Question: I'm using Cordova v4.1.2. The app uses media volume by default, and I want it to use the ringer volume for the sounds it plays. (Like in WhatsApp)
I used 'setVolumeControlStream(AudioManager.STREAM_VOICE_CALL);'in the onCreate() function. But it gives an error.
This is my CordovaApp.java. (in platformsndroid\src\com\XX\XX)
'''
import android.os.Bundle;
import org.apache.cordova.*;
public class CordovaApp extends CordovaActivity
{
@Override
public void onCreate(Bundle savedInstanceState)
{
super.onCreate(savedInstanceState);
super.init();
// Set by <content src="index.html" /> in config.xml
loadUrl(launchUrl);
setVolumeControlStream(AudioManager.STREAM_VOICE_CALL);
}
}
'''
It shows the following error on running:

There is no error when I remove the line 'setVolumeControlStream(AudioManager.STREAM_VOICE_CALL);' from the java file, and the app runs perfectly. Any views on how to fix this?
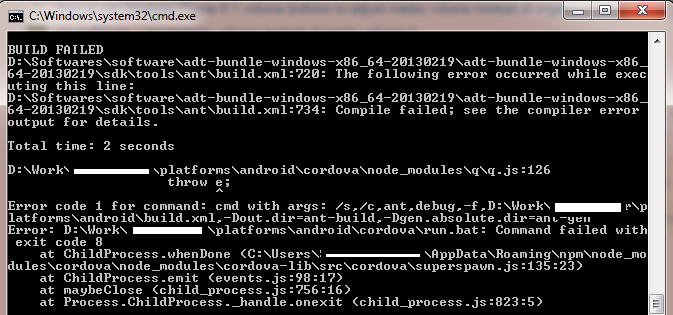
Answer: Fixed it myself. Really easy if you were an Android geek, but anyways such a question was never asked before so I'll post the answer for others running into this same trouble.
I was right in changing the audio stream, but I was changing that in the wrong file! Doh!
This is where you should change it..
'''
\platformsndroid\CordovaLib\src\orgpache\cordova\CordovaActivity.java
'''
at line 351 change it to 'setVolumeControlStream(AudioManager.STREAM_RING);'
If you want to use the ringer volume though.
If you build and press the hardware volume keys, it will change and appear to use the ringer volume of course. But my case was a bit different.
I was using the cordova Media plugin <URL>. I was back to ground zero. The idea is to re-wire the plugin itself to use the audio stream of your choice. No rocket science, just change 2 lines in 2 files.
File:
'''
\platformsndroid\src\orgpache\cordova\media\AndroidHandler.java
'''
Line 383:
'''
setVolumeControlStream(AudioManager.STREAM_RING);
'''
File:
'''
\platformsndroid\src\orgpache\cordova\media\AudioPlayer.java
'''
Line 526:
'''
setVolumeControlStream(AudioManager.STREAM_RING);
'''
And you're good to go. Remember to replace STREAM_RING with your desired audio stream.